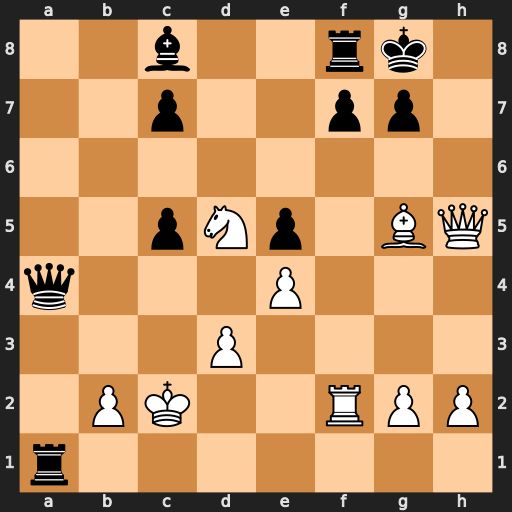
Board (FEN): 2b2rk1/2p2pp1/8/2pNp1BQ/q3P3/3P4/1PK2RPP/r7
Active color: w
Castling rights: -
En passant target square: -
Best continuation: Kd2 Qd1+ Qxd1 Rxd1+ Kxd1